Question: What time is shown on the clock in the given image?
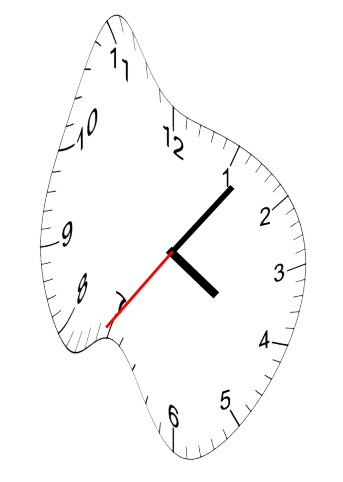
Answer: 04:06:36